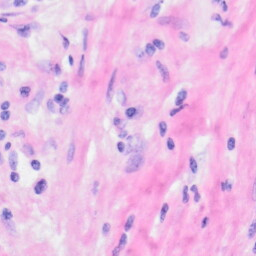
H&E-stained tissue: Kidney